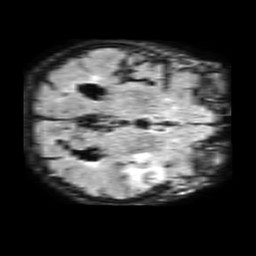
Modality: FLAIR
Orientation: axial
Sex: female
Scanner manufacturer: philips
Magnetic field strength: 1.5 T
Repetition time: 6 s
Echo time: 0.102 s